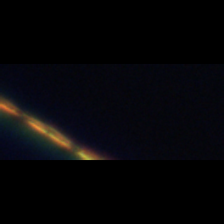
Taxon: Psuedo-nitzschia
Group: Diatoms